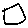
Label: square